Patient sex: M
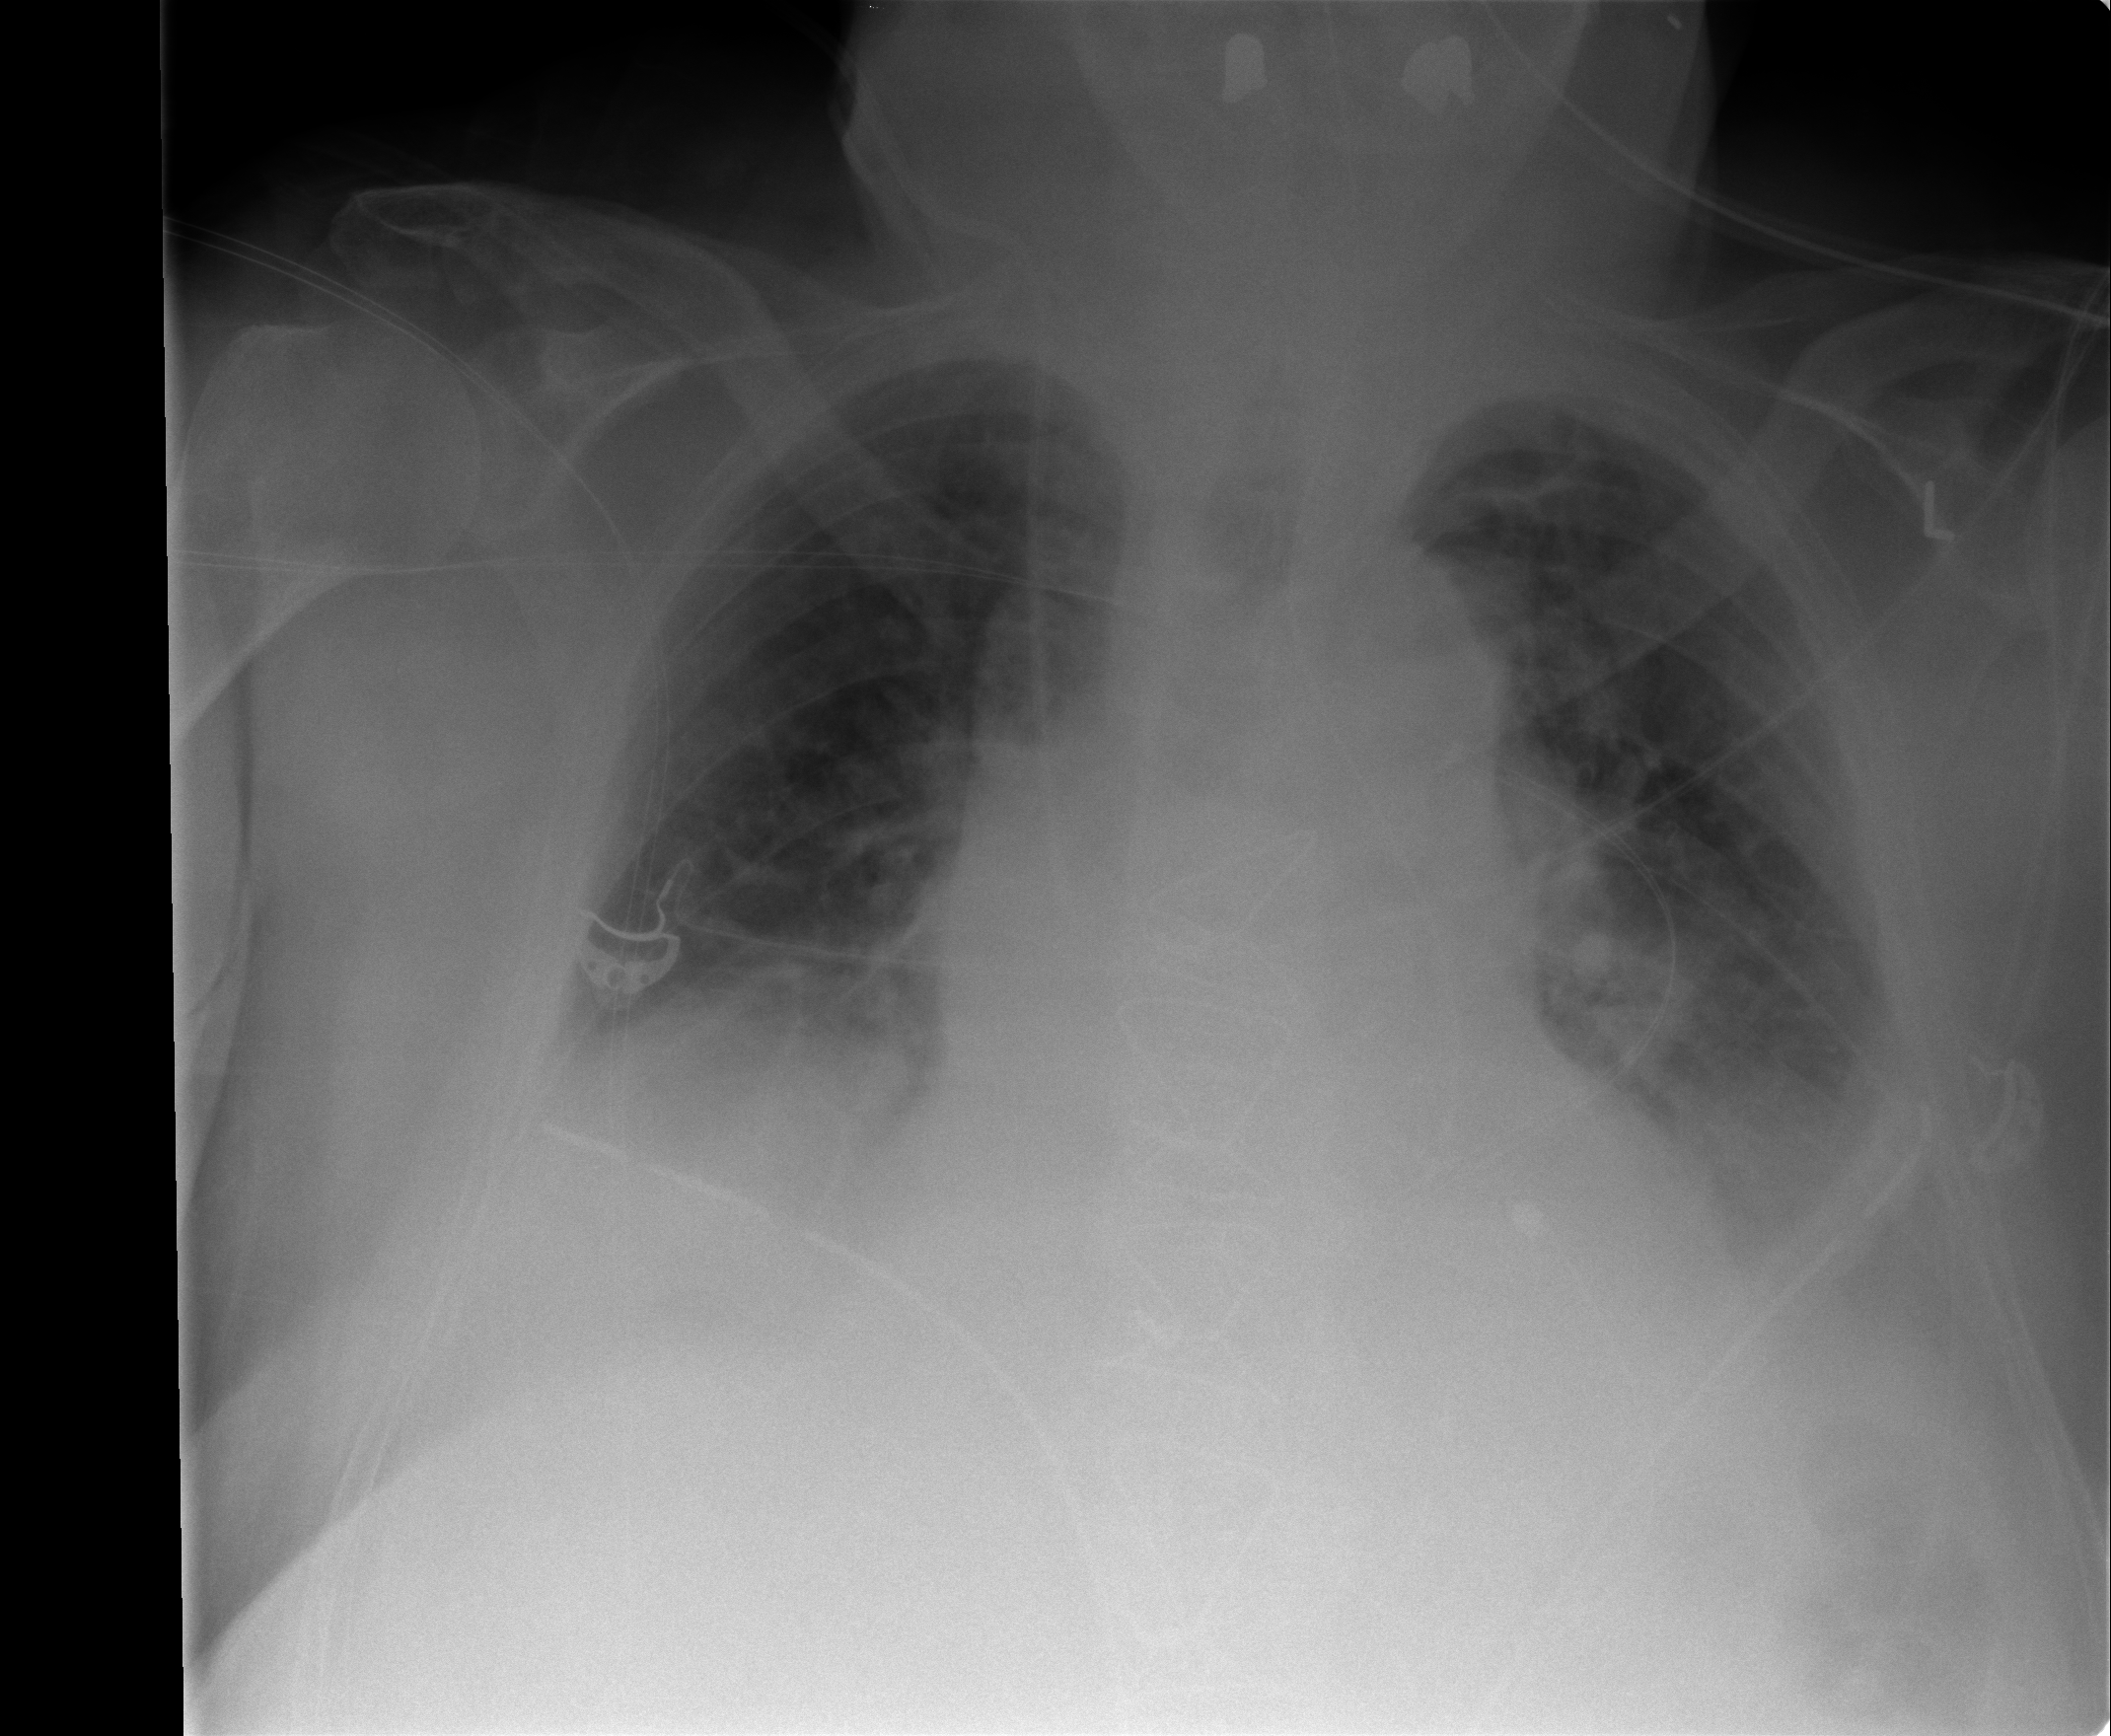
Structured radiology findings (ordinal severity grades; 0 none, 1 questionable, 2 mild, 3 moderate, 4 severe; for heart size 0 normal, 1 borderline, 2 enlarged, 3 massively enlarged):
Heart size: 2
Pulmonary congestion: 0
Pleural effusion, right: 1
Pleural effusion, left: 1
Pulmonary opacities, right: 0
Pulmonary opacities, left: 0
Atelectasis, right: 1
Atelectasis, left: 1